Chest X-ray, PA view. Patient: 57 years old, sex M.
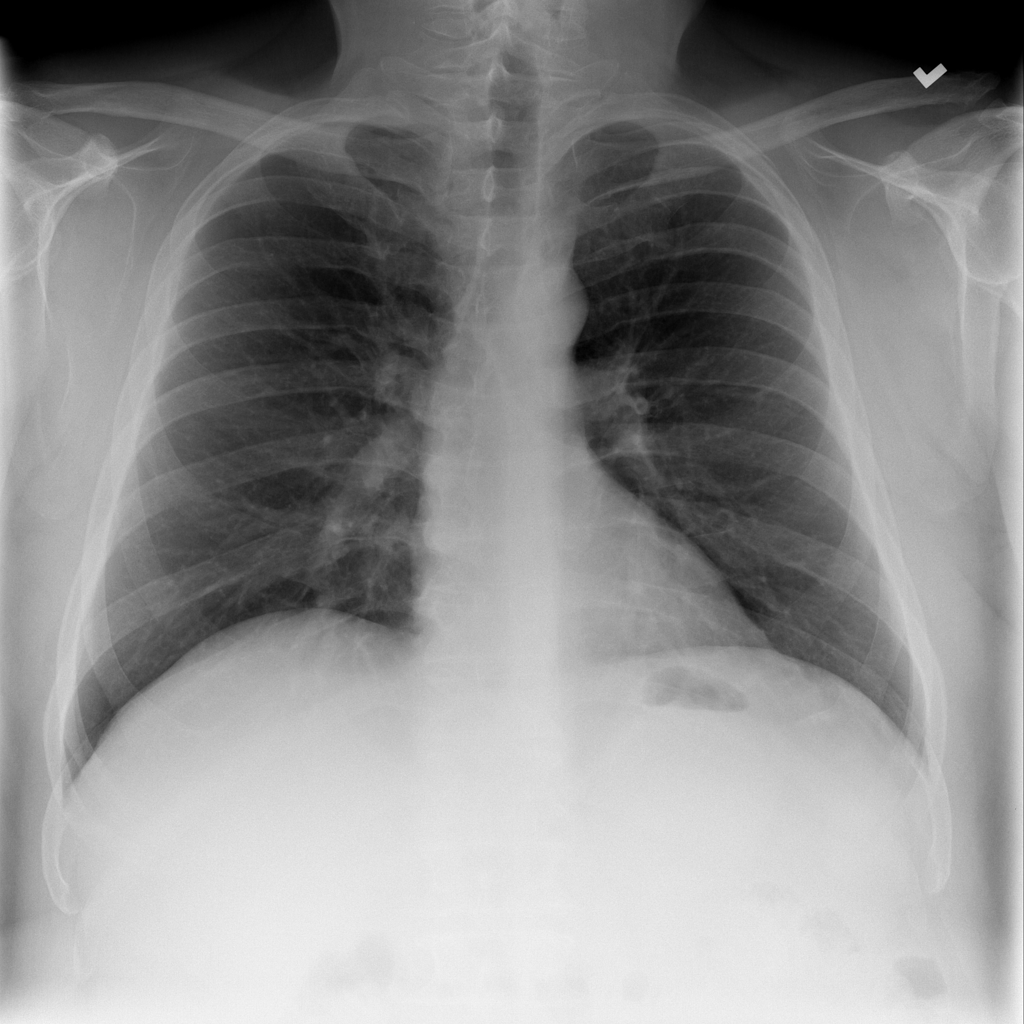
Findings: No Finding